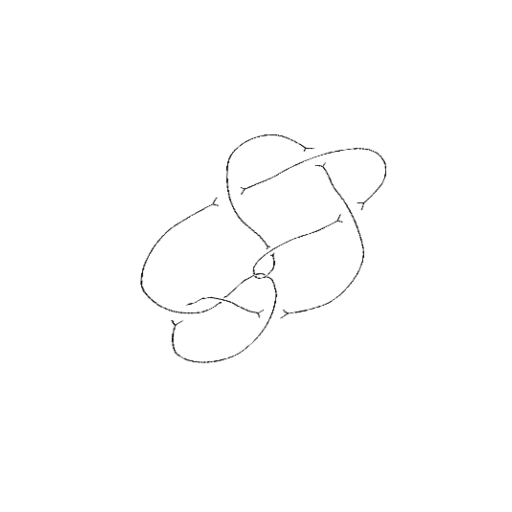
Crossing number: 9